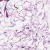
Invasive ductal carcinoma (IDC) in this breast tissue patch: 0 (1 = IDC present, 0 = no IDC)